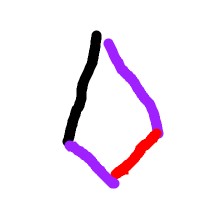
Shape: kite